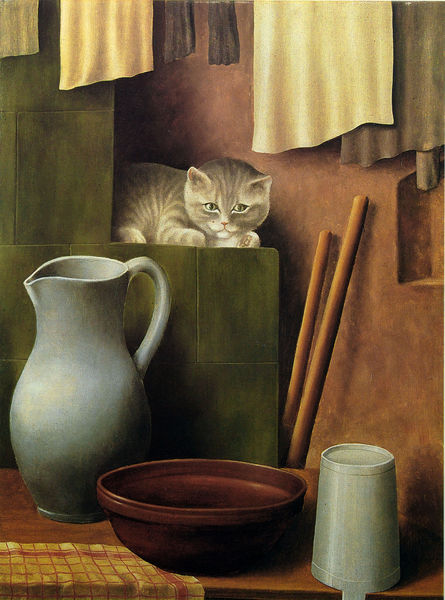
Titel: Stilleben mit Katze
Künstler: Georg Schrimpf
Standort: München
Institution: Bayerische Staatsgemäldesammlungen
Schlagwörter: blau, dunkel, gemälde, körper, schatten, weiß, gelb, grün, wäsche, braun, fenster, glas, grau, hell, holz, kariert, licht, mund, ohr, orange, schwarz, tisch, türkis, zimmer, rot, tier, tuch, karo, wand, augen, schale, schüssel, teller, möbel, tischtuch, vorhang, öl, boden, auge, stoff, stoffe, tücher, ohren, kamin, ofen, stock, henkel, kanne, keramik, krug, schalen, stilleben, stillleben, beine, fell, hellblau, topf, bein, liegen, trocknen, wäscheleine, stab, leine, mauer, formen, platz, rand, vorsprung, gardine, gardinen, vorhänge, gestreift, handtuch, streifen, tasse, stufe, quaste, bauch, platte, deckchen, töpfe, wände, becher, stile, waschen, katze, nische, gefäß, lappen, porzellan, kater, geschirr, fliesen, stöcke, fliese, kachel, kacheln, kätzchen, sims, stäbe, schnauze, mauern, hunger, waagerecht, steingut, mint, porzelan, gefäße, getigert, kannen, lichtschein, behälter, porcellan, kachelofen, gießkanne, milchkanne, lebewesen, ofenbank, waschküche, gefä, geschirrtuch, getiegert, hauskatze, henkeö, katzenaugen, mietze, mäbel, pläzuchen, porcelan, prorcellan, lagen, gtau, geschirrhandtuch